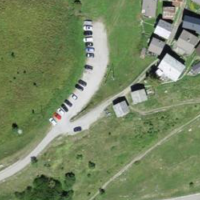
EUNIS habitat code: 23
Species observed at this site:
Campanula barbata
Dactylorhiza sambucina